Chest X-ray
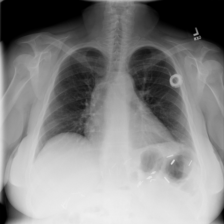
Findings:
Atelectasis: negative
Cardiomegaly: negative
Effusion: negative
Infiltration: negative
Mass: negative
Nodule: negative
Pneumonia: negative
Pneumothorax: negative
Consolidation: negative
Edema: negative
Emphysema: negative
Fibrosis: negative
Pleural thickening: negative
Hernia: negative